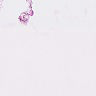
Metastatic tissue present: no